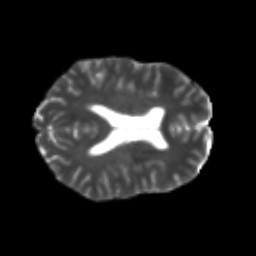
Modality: T2w
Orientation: axial
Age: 21
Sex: male
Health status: healthy
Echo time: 0.074 s